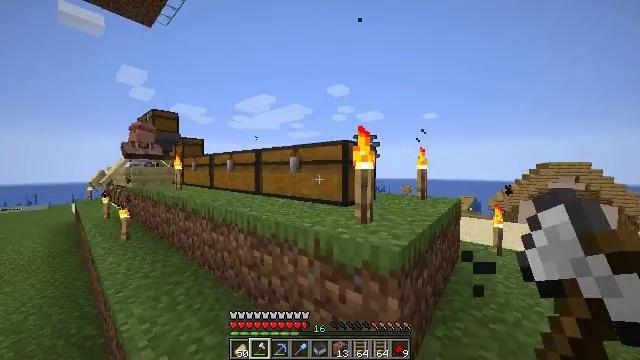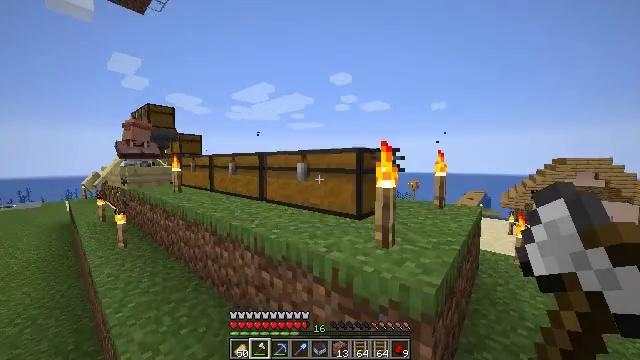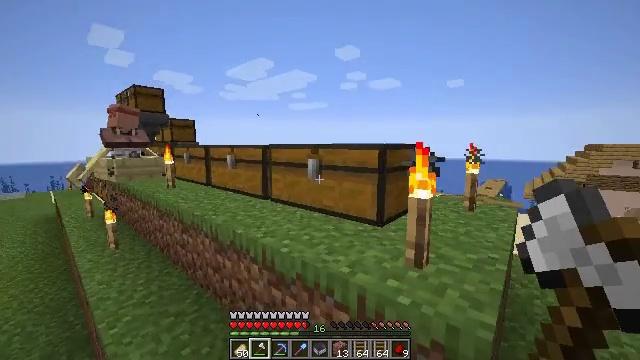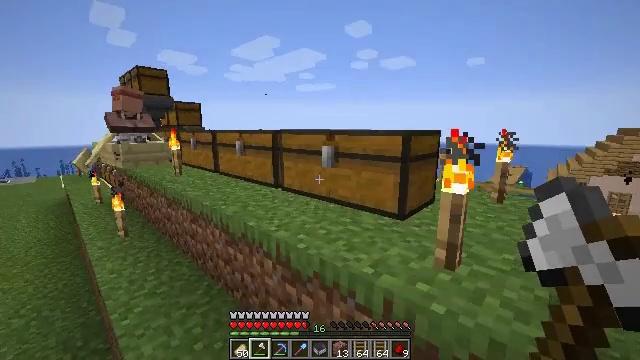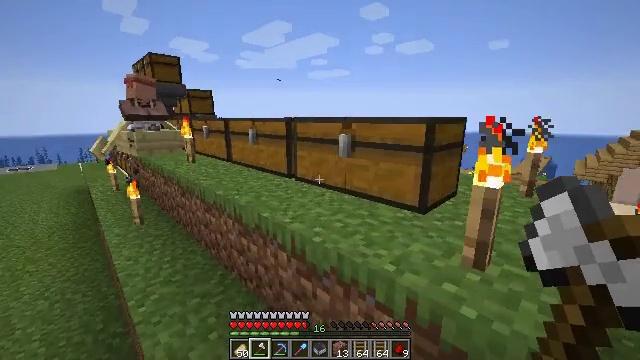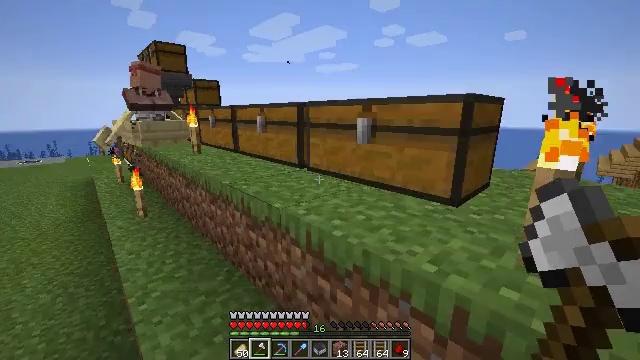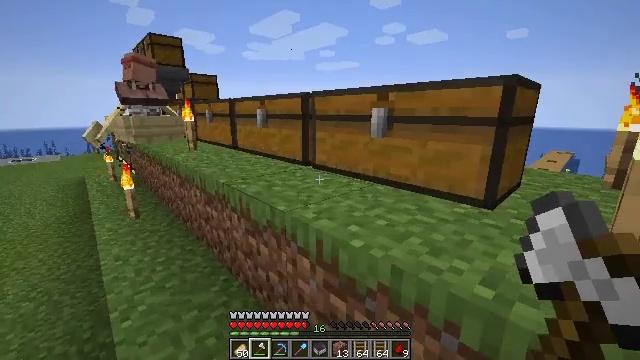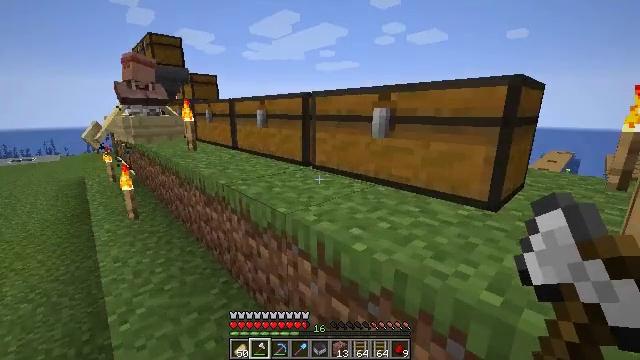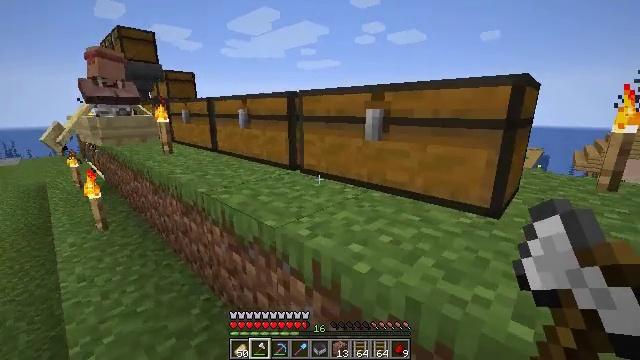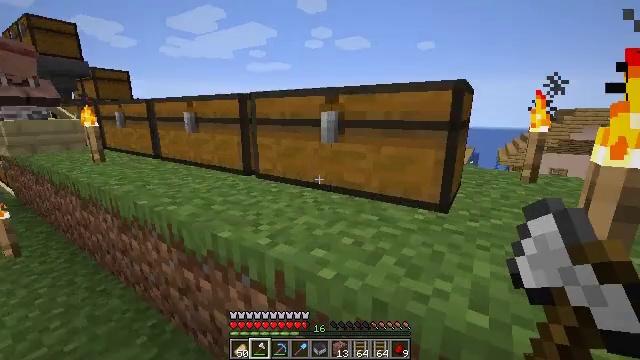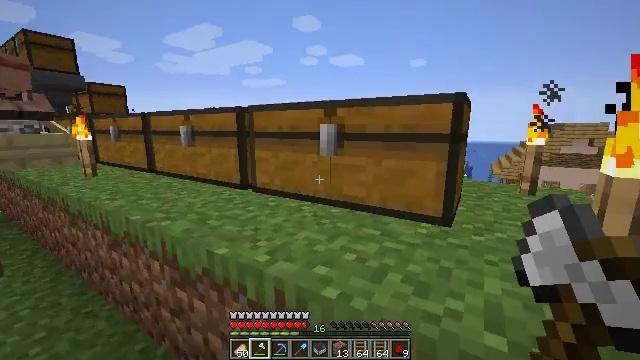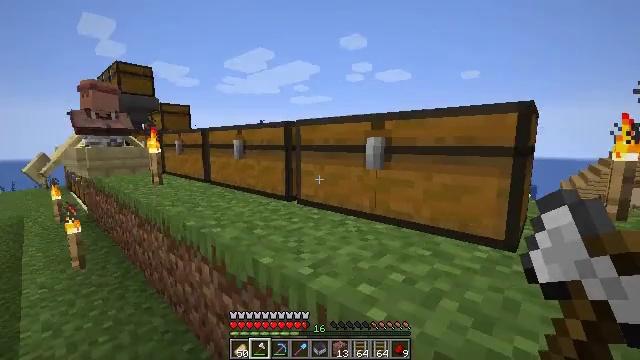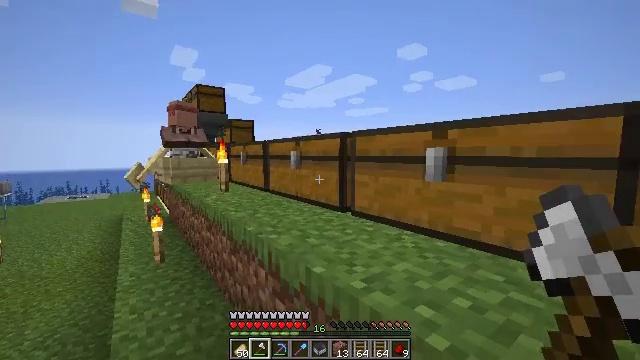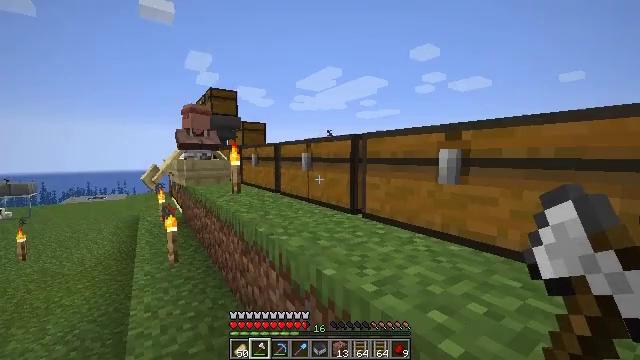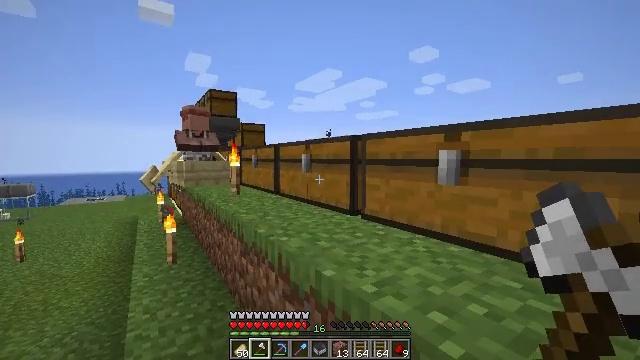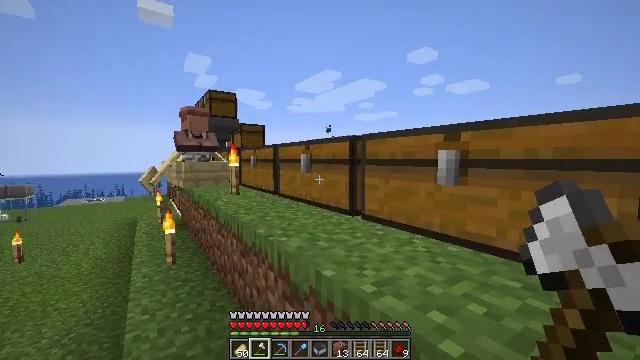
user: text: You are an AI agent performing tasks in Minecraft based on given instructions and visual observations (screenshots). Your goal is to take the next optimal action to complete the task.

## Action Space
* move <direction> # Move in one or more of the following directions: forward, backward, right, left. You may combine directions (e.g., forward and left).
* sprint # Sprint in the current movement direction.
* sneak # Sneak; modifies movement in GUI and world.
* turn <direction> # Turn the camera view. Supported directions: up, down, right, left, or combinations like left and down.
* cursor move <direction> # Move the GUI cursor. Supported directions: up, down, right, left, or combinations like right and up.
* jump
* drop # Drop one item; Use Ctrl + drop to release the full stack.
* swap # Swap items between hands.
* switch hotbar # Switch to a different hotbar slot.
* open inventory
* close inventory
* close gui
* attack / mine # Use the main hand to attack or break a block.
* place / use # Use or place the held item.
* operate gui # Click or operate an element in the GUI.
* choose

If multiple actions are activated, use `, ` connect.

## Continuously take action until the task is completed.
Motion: motion action
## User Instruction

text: Create rabbit stew by crafting it.
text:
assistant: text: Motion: move forward, turn down, jump
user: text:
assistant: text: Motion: move forward, turn down, jump
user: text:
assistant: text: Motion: move forward, turn left and down, jump
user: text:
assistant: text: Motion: move forward, turn left and down, jump
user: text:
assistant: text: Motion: move forward, turn left
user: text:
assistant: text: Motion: move forward
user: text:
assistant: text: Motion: no_op
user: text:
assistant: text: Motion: turn right
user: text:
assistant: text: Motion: turn right
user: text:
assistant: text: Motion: turn right and up
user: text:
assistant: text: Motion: turn left and up
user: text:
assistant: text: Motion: turn left and up
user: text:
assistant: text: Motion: turn left
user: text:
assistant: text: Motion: no_op
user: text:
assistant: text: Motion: use / place
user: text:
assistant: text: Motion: use / place
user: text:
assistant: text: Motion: use / place
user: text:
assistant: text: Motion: use / place
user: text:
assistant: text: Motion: use / place
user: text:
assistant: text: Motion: open gui
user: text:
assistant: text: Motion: no_op
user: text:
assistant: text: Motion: no_op
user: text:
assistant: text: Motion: cursor move right
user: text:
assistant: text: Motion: cursor move right and down
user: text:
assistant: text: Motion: no_op
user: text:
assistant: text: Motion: cursor move right
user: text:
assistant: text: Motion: cursor move right and down
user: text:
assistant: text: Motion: no_op
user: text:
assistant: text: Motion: no_op
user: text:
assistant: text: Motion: no_op